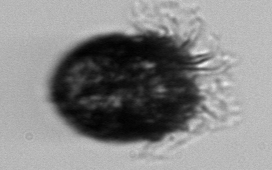
Label: Stenosemella_pacifica